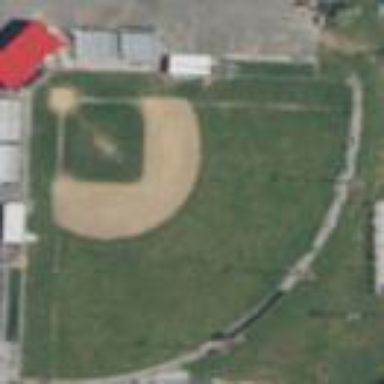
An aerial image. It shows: Baseball pitch for leisure land.